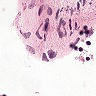
Metastatic tissue present: no